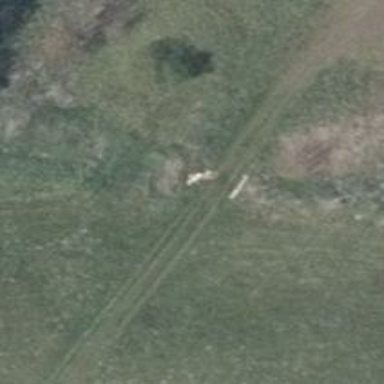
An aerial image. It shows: Grassy track with grade5 tracktype.